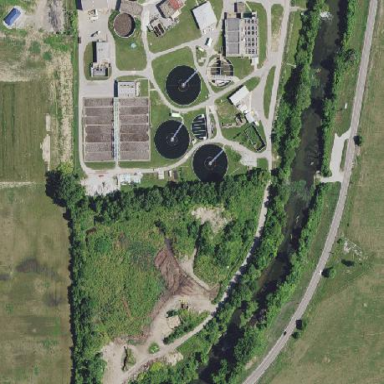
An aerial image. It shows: Wastewater plant.